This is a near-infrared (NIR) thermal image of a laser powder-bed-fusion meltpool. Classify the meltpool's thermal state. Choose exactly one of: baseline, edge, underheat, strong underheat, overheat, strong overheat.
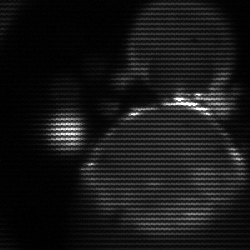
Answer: edge